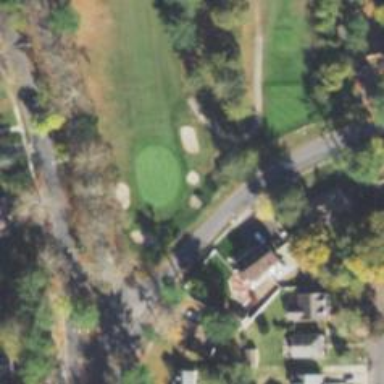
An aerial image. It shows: View of golf hole.